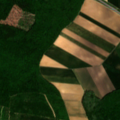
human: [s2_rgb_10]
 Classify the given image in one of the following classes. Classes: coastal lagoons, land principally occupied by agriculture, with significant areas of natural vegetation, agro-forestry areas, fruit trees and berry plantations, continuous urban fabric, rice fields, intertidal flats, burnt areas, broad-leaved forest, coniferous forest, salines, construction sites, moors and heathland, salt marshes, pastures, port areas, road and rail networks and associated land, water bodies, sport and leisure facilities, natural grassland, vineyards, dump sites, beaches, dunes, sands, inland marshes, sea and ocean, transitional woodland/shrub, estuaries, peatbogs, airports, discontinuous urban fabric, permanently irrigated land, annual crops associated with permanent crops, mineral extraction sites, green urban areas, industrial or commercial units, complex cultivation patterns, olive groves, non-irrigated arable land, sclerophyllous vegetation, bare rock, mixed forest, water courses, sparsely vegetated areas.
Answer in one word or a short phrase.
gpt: non-irrigated arable land, broad-leaved forest